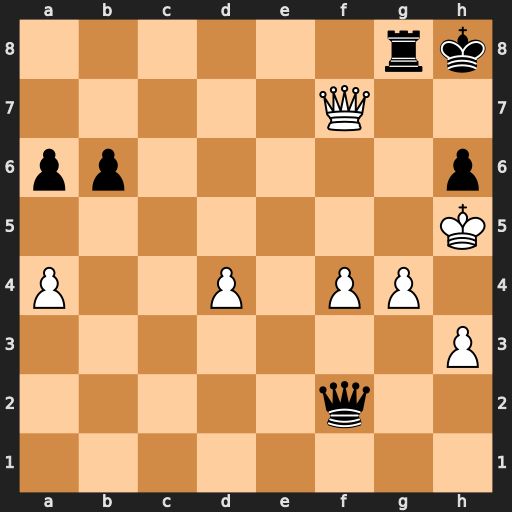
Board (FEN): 6rk/5Q2/pp5p/7K/P2P1PP1/7P/5q2/8
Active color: w
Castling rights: -
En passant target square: -
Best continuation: Qf6+ Rg7 Kxh6 Qh4+ Qxh4 Rh7+ Kg5 Rxh4 Kxh4